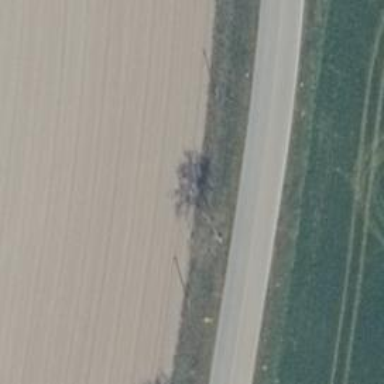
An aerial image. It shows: Row of trees in natural setting.